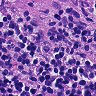
Metastatic tissue present: yes